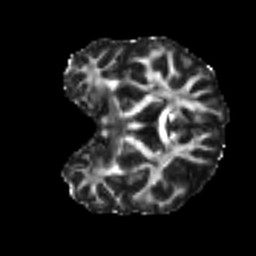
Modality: FA
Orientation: coronal
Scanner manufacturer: siemens
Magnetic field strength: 3 T
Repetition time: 4 s
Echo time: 0.0594 s